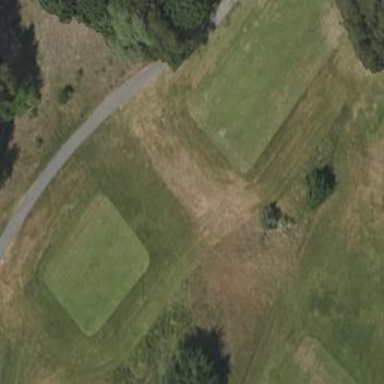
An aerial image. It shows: Golf tee.